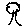
Label: tree